Question: In Sobel operator the colors are to indicate the edge direction: yellow for 0 degrees, green for 45 degrees, blue for 90 degrees and red for 135 degrees. However I am not sure what each color corresponds on Laplace filtered image.
I would like to extract approximately red pixels from Laplace filtered image which gives me some useful information. Although, I am yet to understand when it presents red pixels and when not.

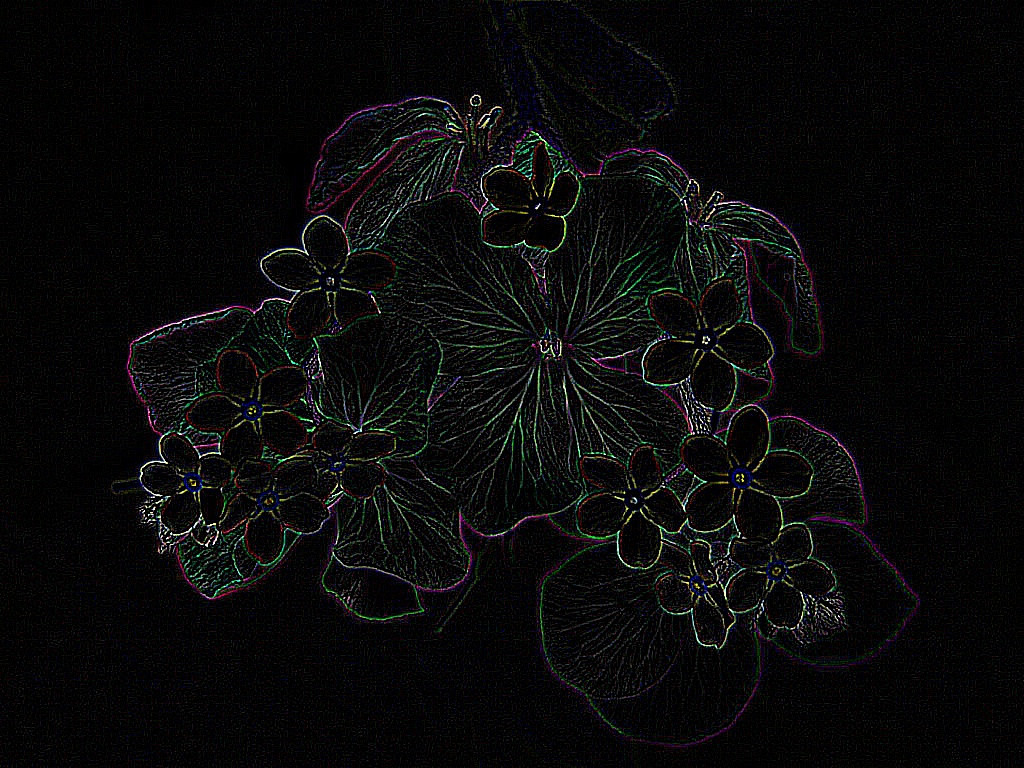
Answer: The colors in the output of Sobel operator are not for what you mentioned. If you apply any filter, either Sobel or Laplacian or any other, to a 3 channel image, OpenCV just applies the filter to each channel independently, and then combines the result. The colors in the output are just the combined effect of edges detected in each channel.
Color edge detection is not done by simple applying the edge detection filter to each channel of the image. There are specialized algorithms for this e.g DiZenzo Gradients.